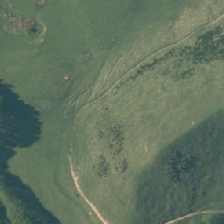
Land cover: high_producing_grassland